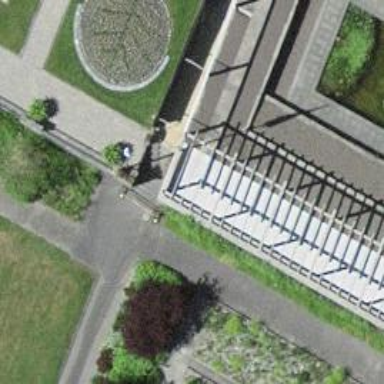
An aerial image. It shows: Concrete steps.